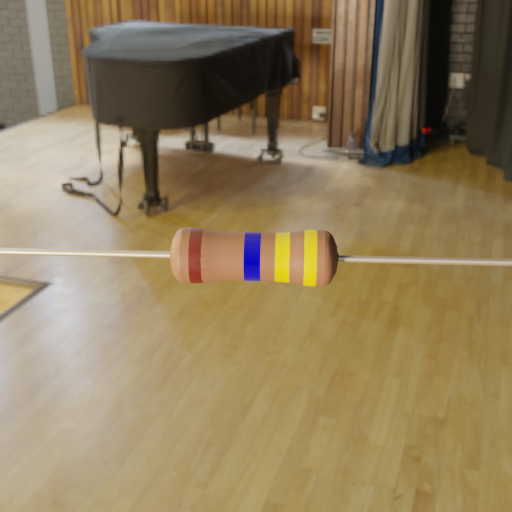
Resistor colour bands (in order): brown, blue, yellow, yellow